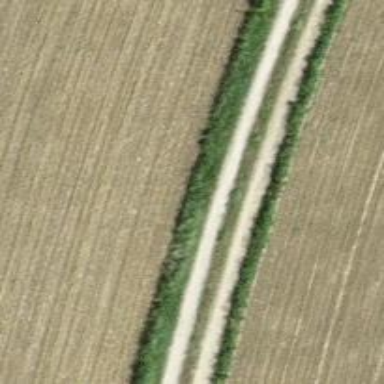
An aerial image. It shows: Unpaved track with grade2 quality type.